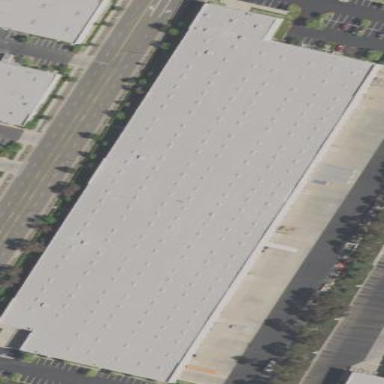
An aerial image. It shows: Warehouse.